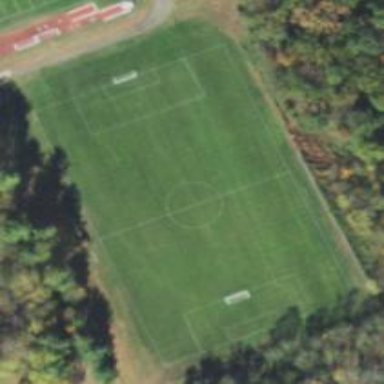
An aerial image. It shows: Soccer pitch for leisureland activities.